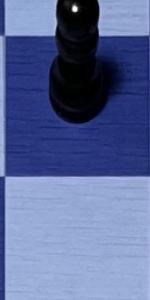
Label: Empty